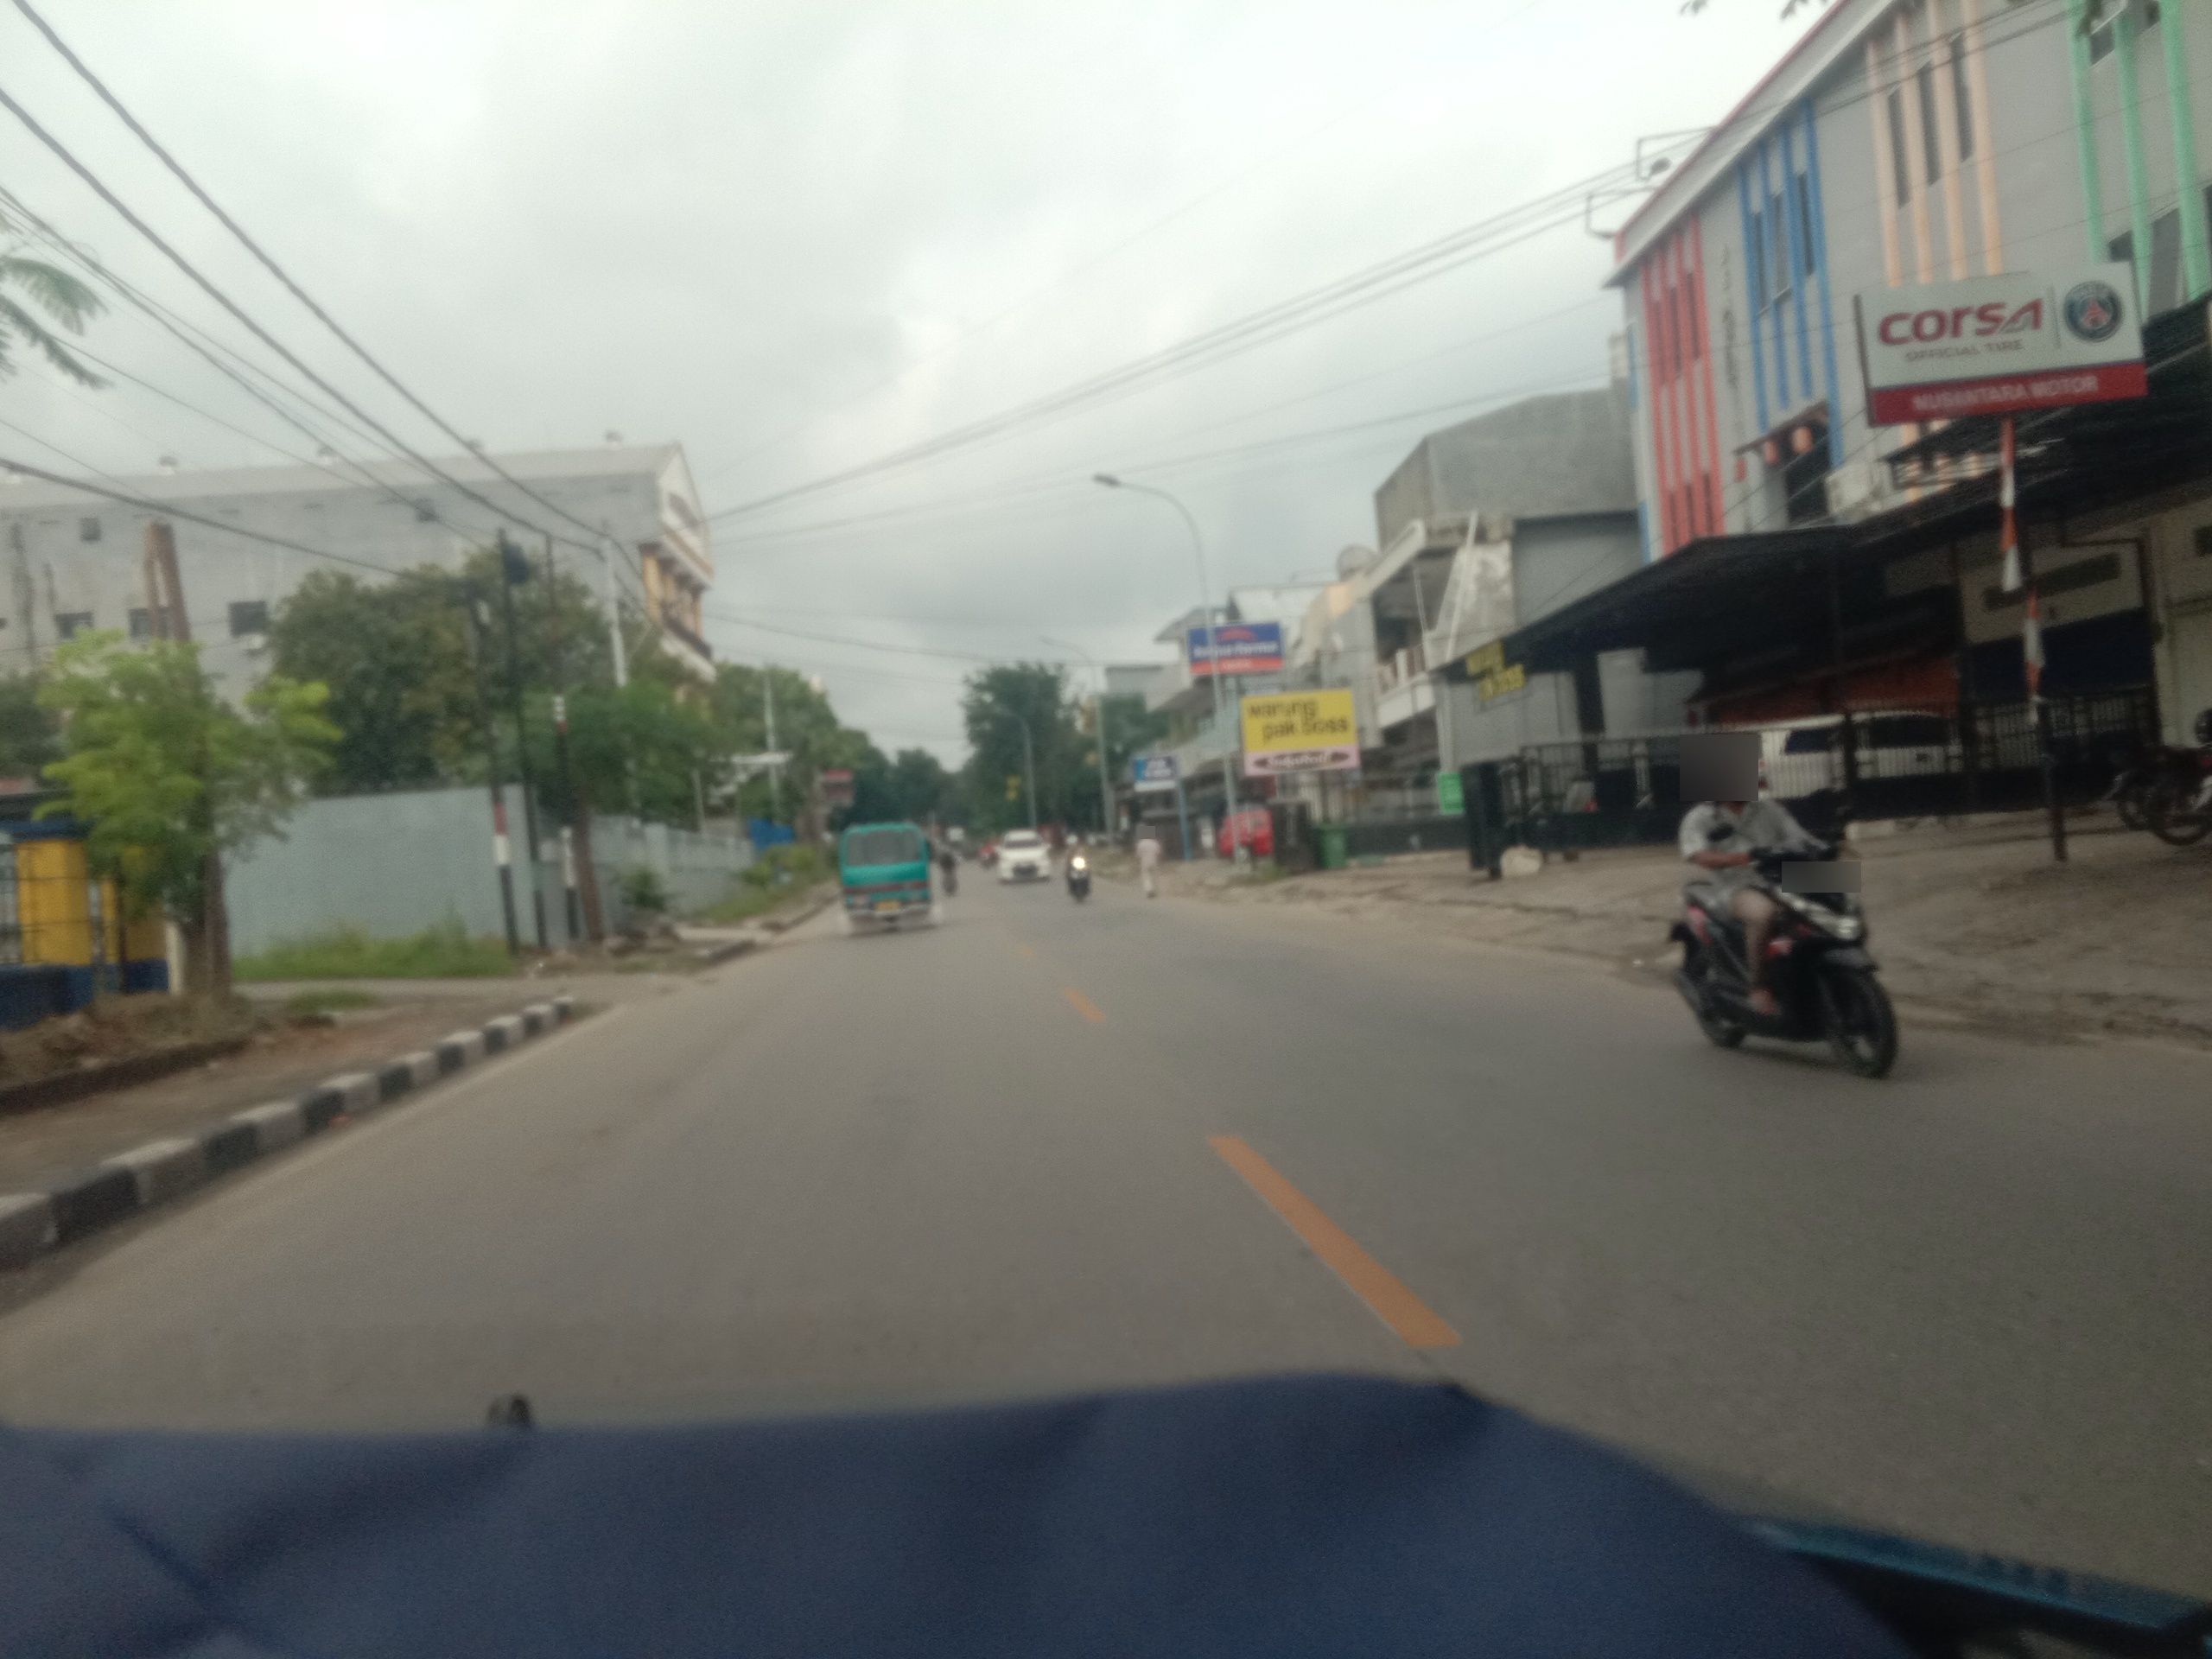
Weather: cloudy
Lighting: day
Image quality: good
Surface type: driving surface
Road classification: primary
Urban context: urban centre
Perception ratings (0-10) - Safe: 4.07, Lively: 7.69, Beautiful: 4.24, Boring: 7.01, Depressing: 7.17, Wealthy: 1.5